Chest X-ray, AP view. Patient: 43 years old, sex M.
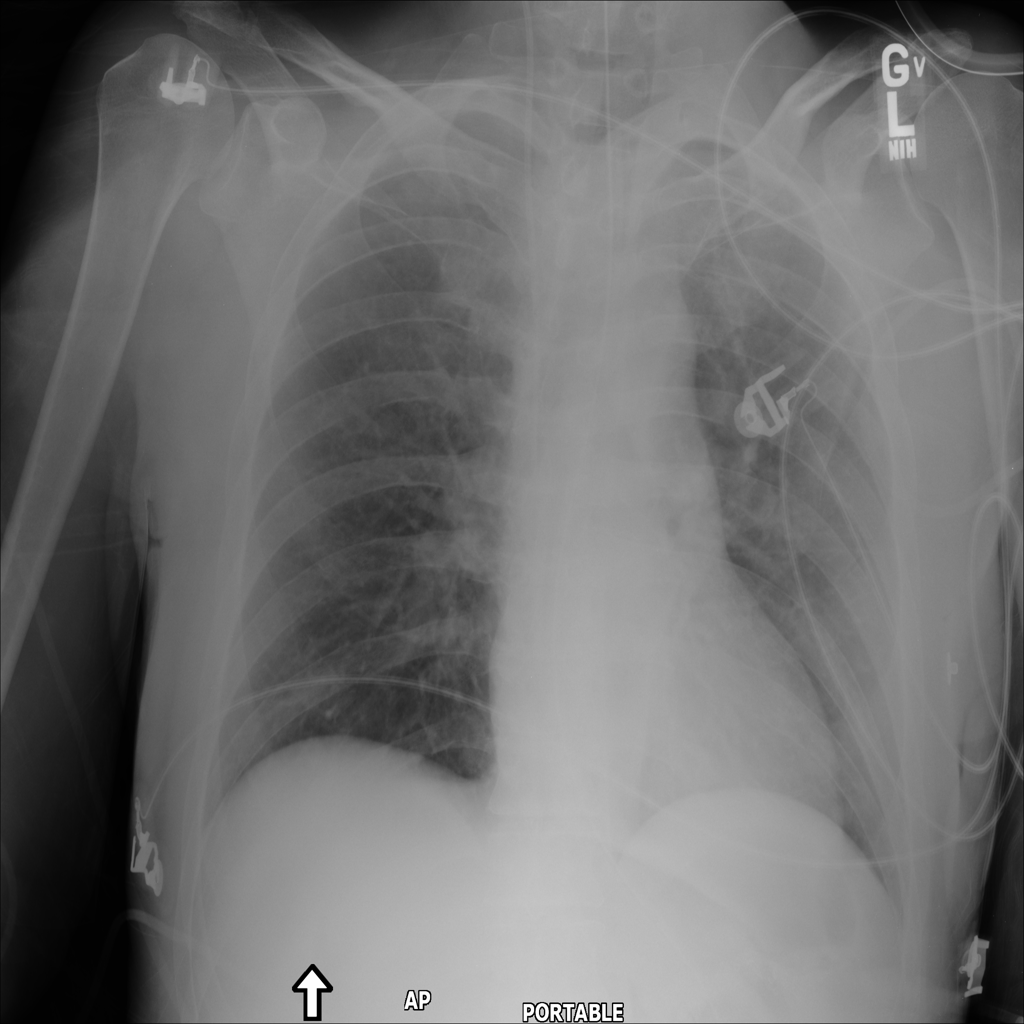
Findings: No Finding